Interaction volume radius: 10 \u00c5
Interaction volume height: 15 \u00c5
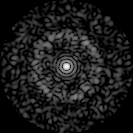
Disorder parameter: 0.8427